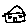
Label: house